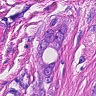
Metastatic tissue present: yes